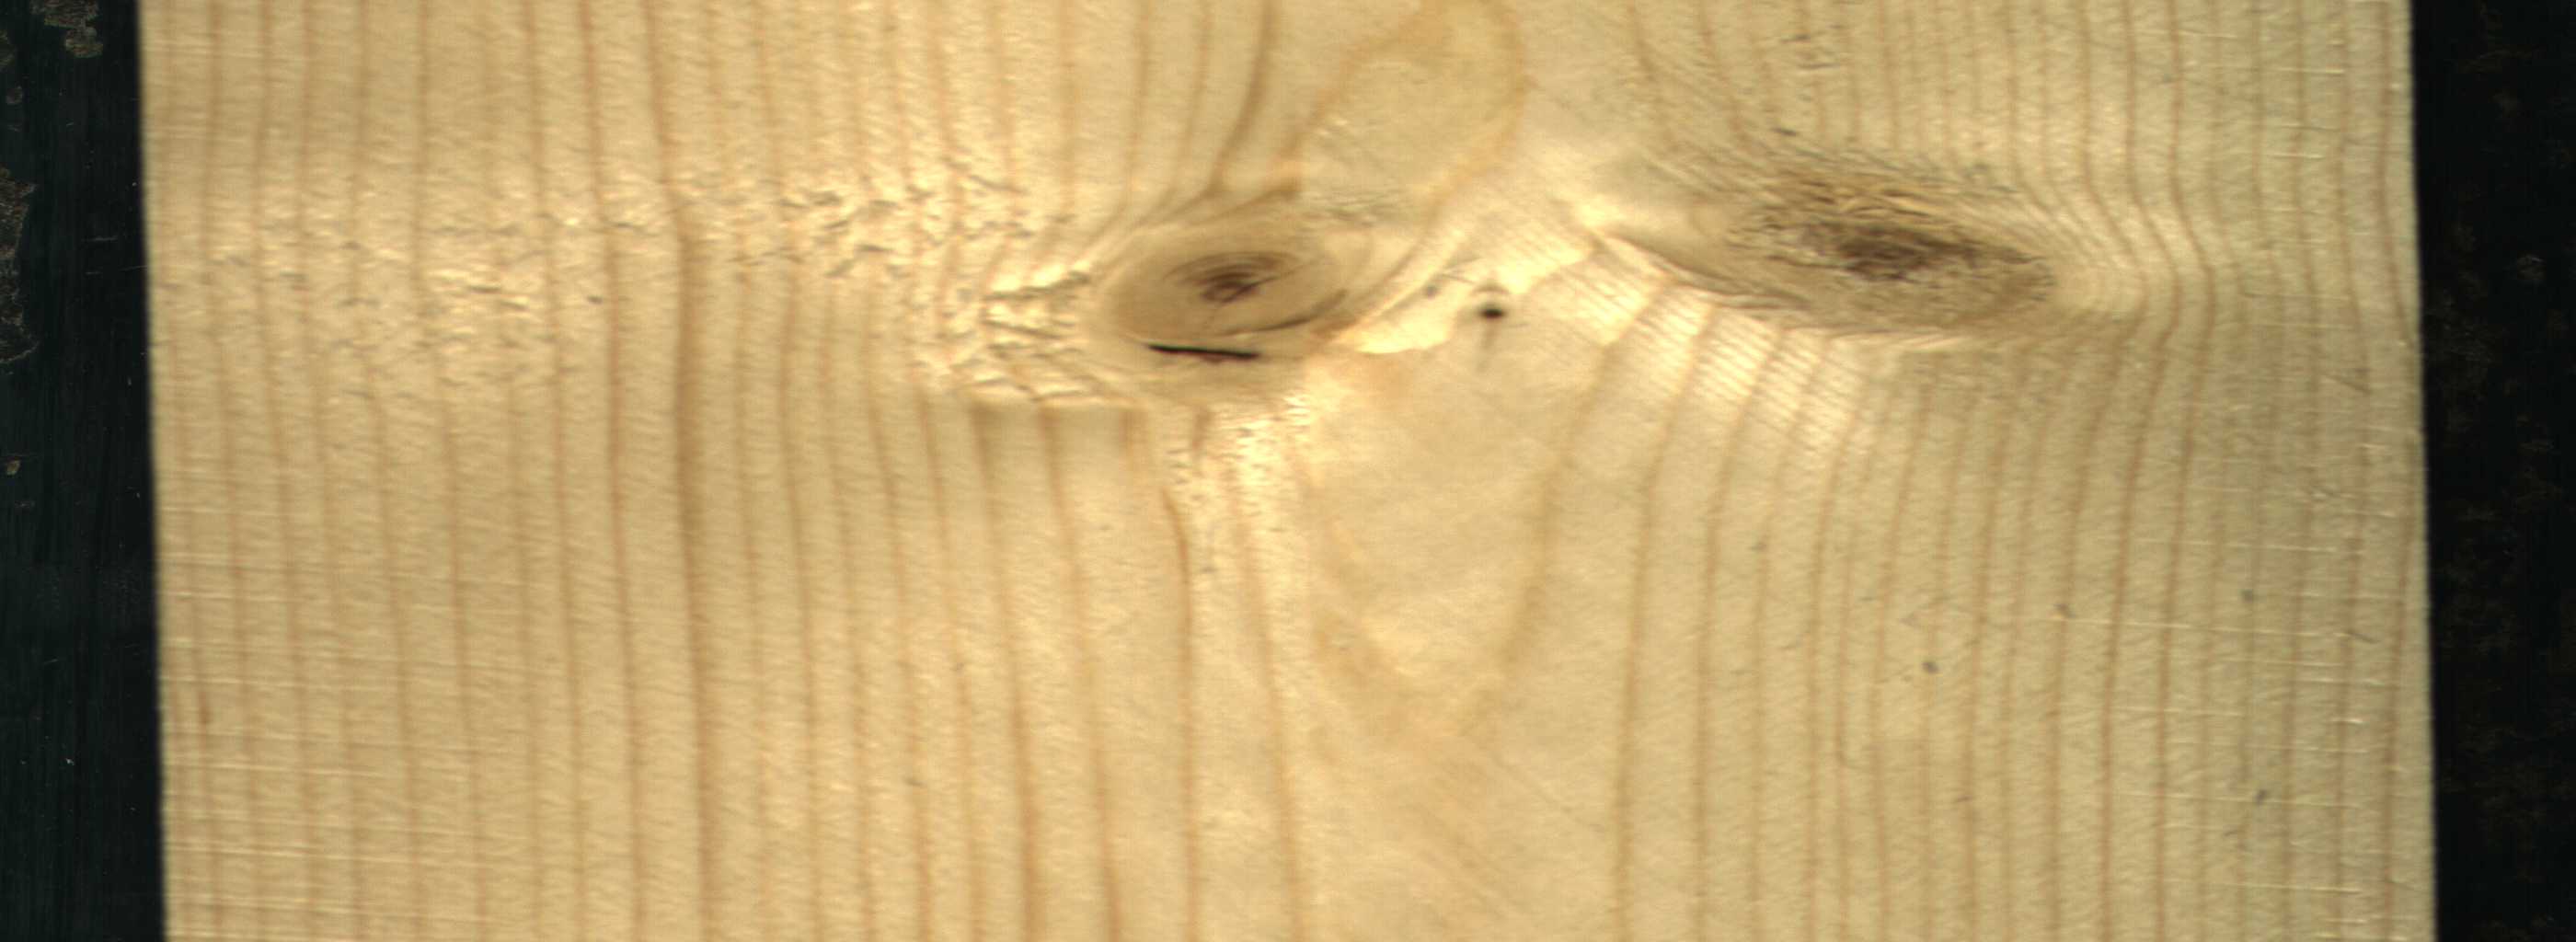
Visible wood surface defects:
knot_with_crack
Live_Knot
Live_Knot